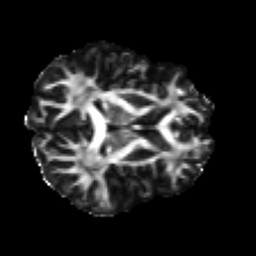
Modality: FA
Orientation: axial
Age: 24
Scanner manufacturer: siemens
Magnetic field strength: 3 T
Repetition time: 4.52 s
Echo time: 0.084 s